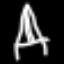
Label: The Eiffel Tower